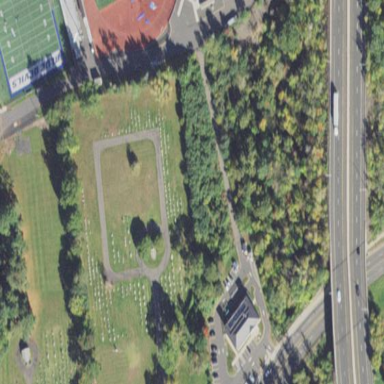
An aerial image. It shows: Cemetery.